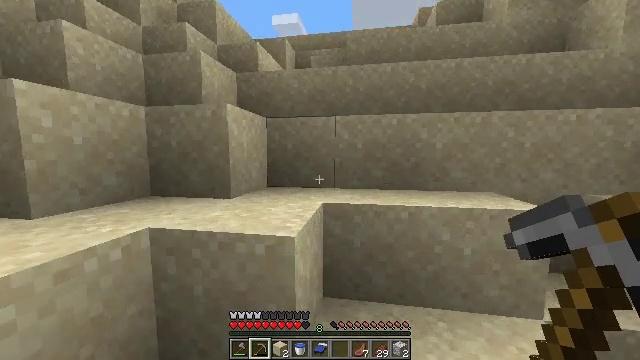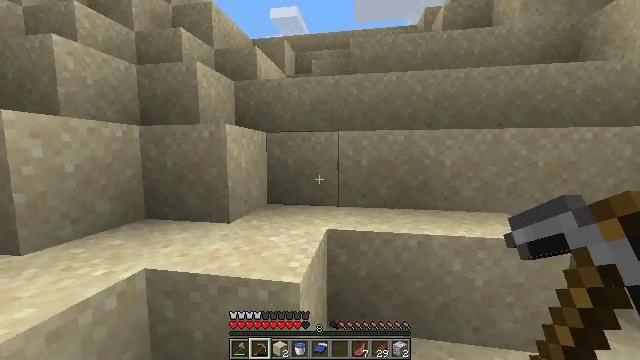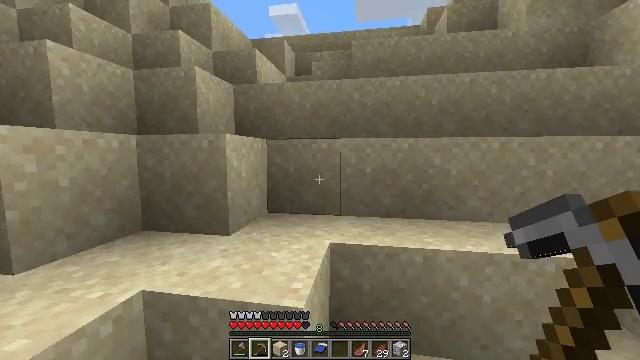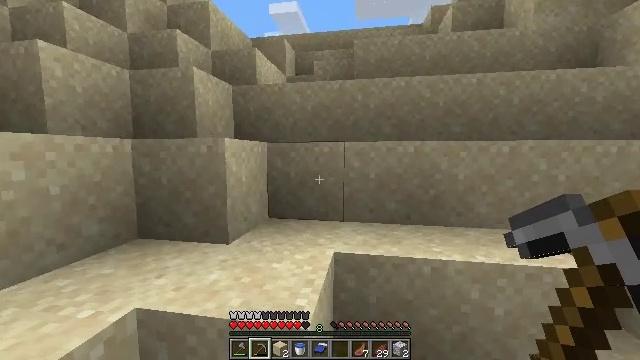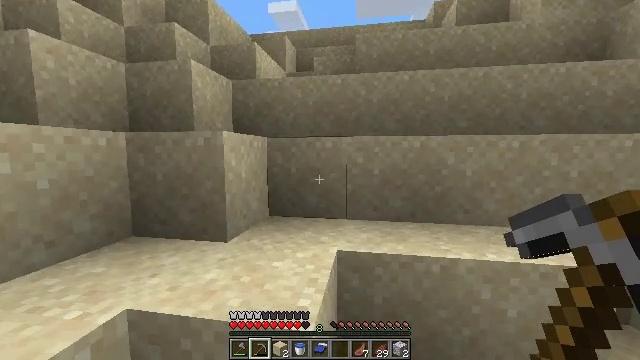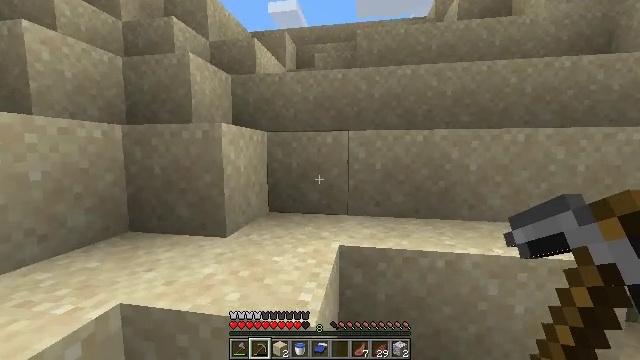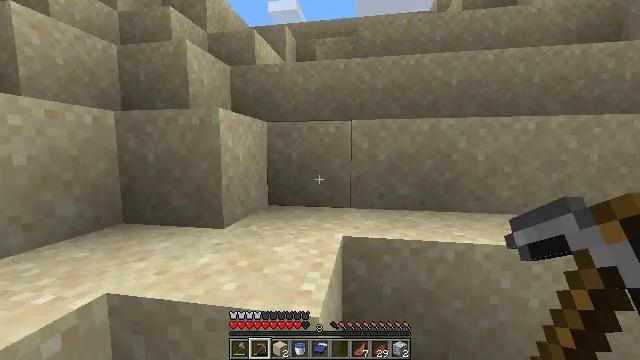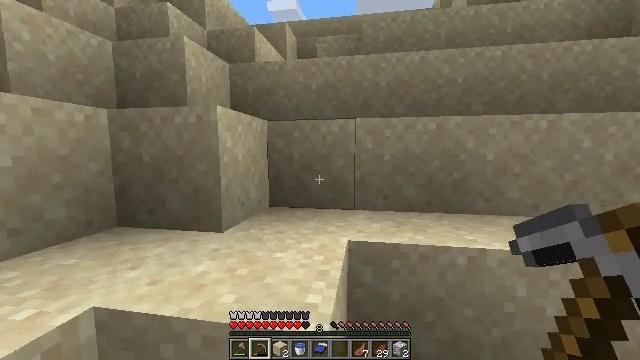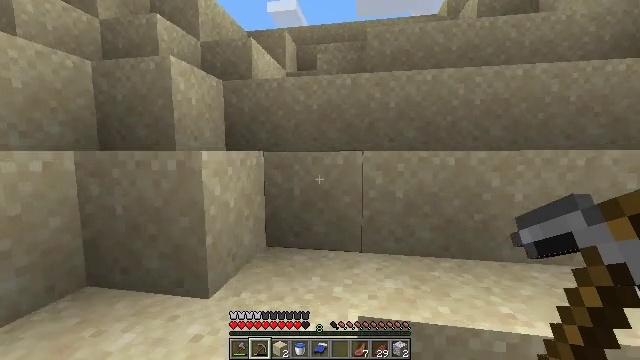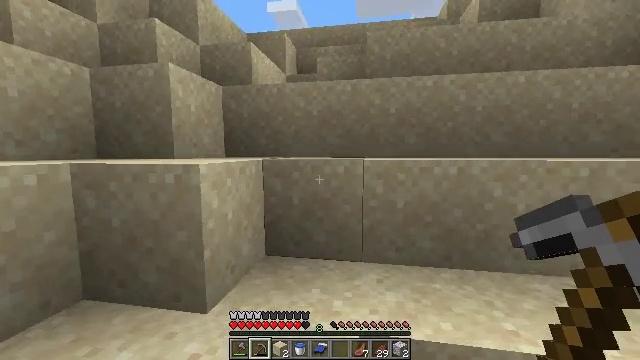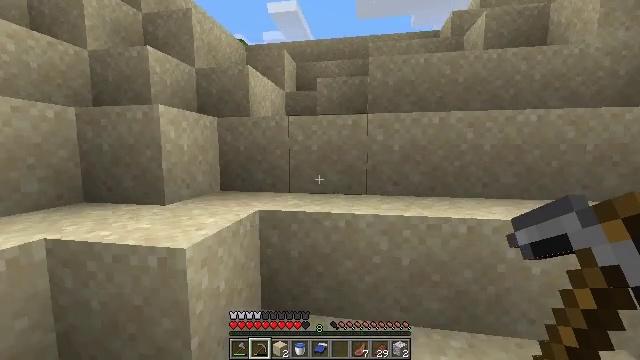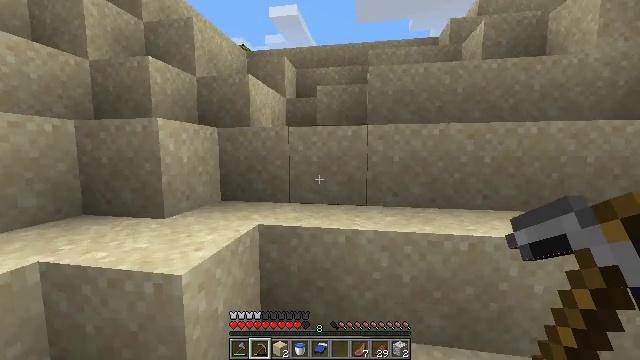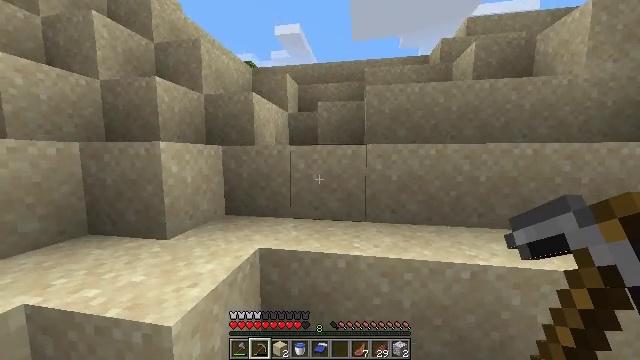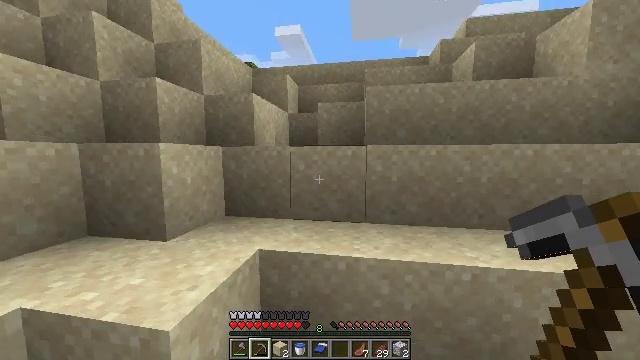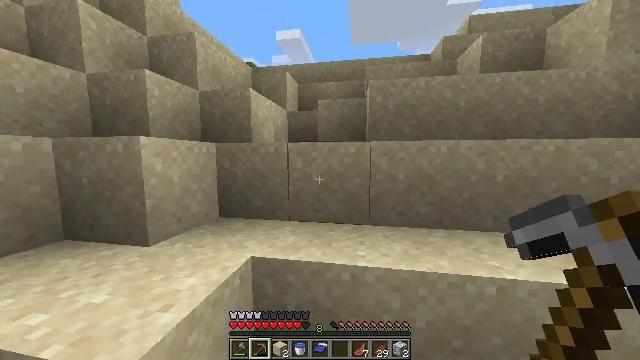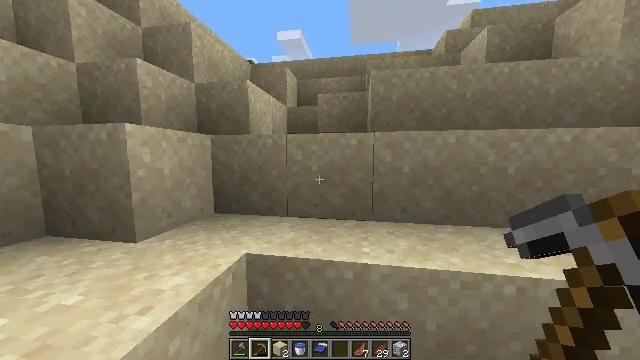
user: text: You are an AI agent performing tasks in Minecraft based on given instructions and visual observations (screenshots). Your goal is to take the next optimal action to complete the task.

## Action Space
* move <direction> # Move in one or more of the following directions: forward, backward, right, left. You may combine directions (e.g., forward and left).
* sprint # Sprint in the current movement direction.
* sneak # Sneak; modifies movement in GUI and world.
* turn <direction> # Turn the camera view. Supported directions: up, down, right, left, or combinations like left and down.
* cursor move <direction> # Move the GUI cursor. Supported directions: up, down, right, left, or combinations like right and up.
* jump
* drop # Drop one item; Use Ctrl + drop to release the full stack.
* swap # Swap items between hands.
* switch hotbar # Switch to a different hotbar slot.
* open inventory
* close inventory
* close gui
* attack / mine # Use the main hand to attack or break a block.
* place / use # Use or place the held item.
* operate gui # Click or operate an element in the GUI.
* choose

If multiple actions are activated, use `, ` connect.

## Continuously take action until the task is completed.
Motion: motion action
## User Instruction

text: Gather orange terracotta blocks.
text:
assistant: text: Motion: move forward, jump
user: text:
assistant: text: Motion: move forward, jump
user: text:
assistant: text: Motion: move forward, jump
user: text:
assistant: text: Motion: move forward, jump
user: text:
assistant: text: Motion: move forward, jump
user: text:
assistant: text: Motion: move forward, jump
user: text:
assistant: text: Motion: move forward, jump
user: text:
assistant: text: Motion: move forward, jump
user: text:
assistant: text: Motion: move forward, jump
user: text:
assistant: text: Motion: move forward, sprint, jump
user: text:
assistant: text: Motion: move forward, sprint, jump
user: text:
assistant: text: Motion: move forward, sprint, jump
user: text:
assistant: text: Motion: move forward, sprint, jump
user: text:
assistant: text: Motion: move forward, sprint, jump
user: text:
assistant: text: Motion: move forward, sprint, jump
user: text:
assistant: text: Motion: move forward, sprint, jump
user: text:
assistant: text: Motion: move forward, sprint, jump
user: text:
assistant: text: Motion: move forward, sprint, jump
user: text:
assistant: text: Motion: move forward, sprint, jump
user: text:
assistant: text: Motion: move forward, sprint, jump
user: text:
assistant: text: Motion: move forward, sprint, jump
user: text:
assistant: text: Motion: move forward, sprint, jump
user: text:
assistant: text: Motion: move forward, sprint, jump
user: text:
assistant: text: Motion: move forward, sprint, jump
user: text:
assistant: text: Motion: move forward, sprint, jump
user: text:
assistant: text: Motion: move forward, sprint, jump
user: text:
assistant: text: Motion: move forward, sprint, jump
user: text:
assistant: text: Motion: move forward, sprint, jump
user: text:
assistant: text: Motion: move forward, sprint, jump
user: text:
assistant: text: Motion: move forward, jump